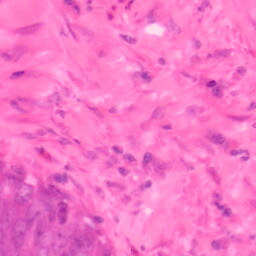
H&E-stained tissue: Colon